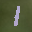
Label: 1